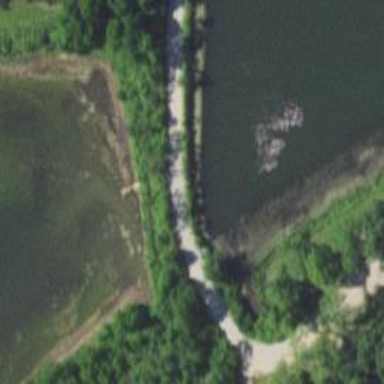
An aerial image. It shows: Dam along waterway.